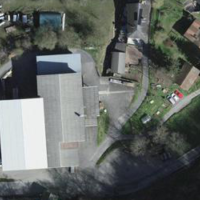
EUNIS habitat code: 55
Species observed at this site:
Cruciata laevipes
Prunella vulgaris
Cardamine heptaphylla